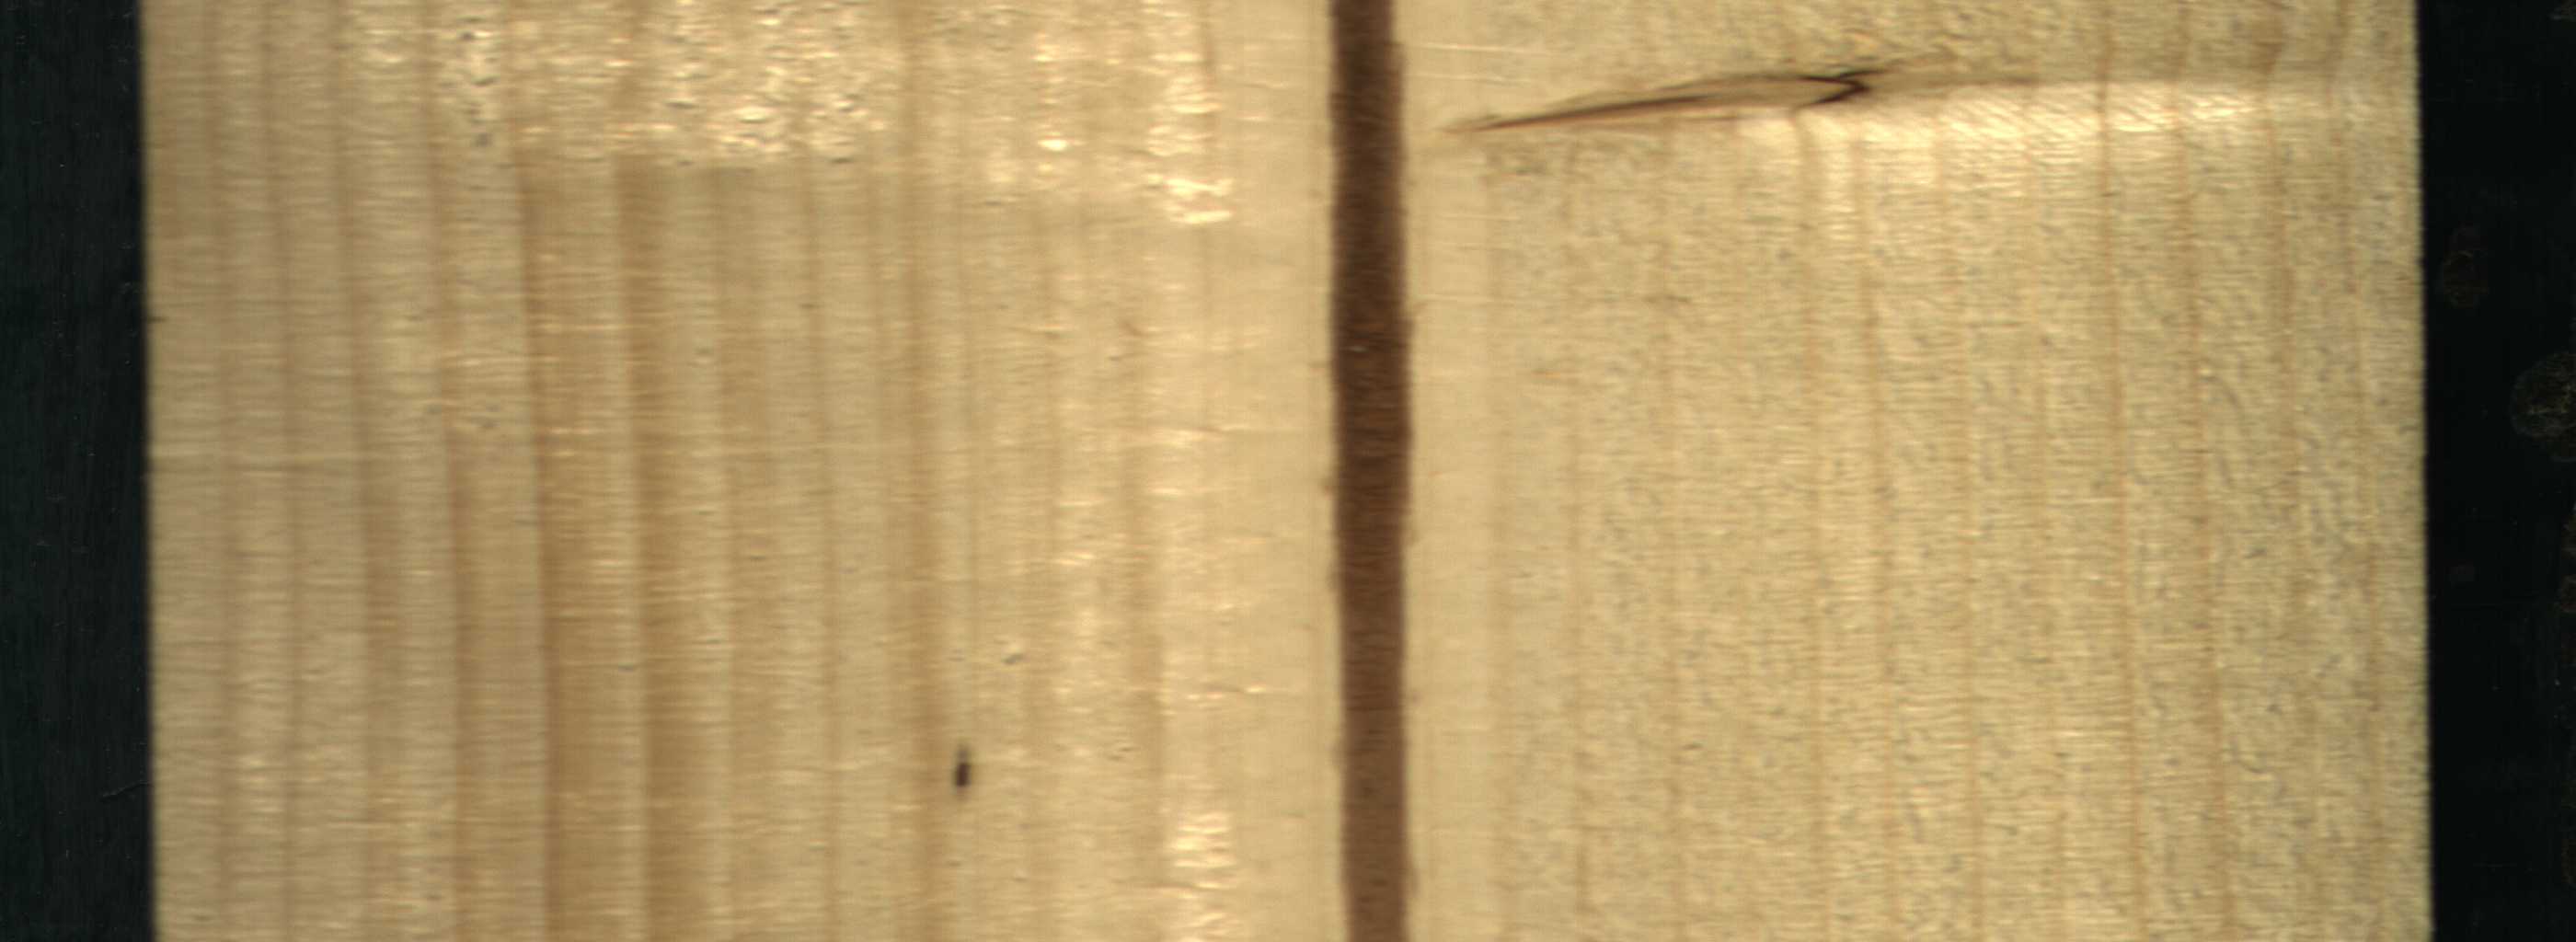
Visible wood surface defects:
Marrow
Live_Knot